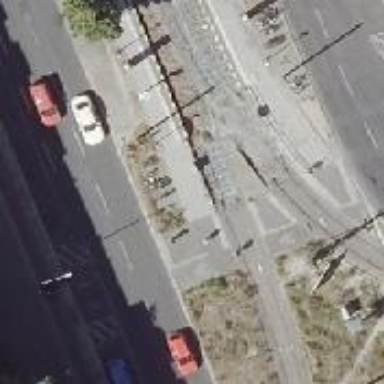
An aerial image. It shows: Footway located on traffic island.